Chest X-ray. View position: PA
Patient age: 48
Patient sex: M
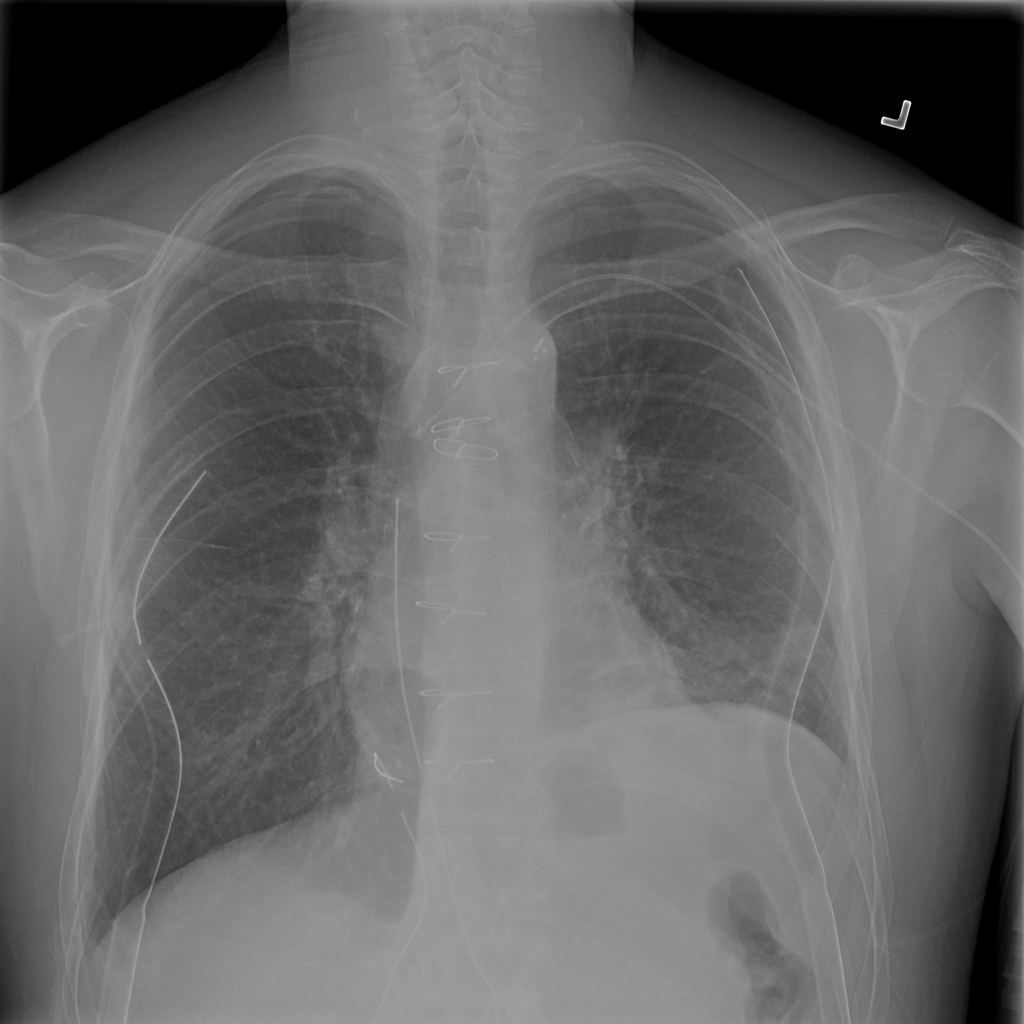
Finding: Pneumothorax